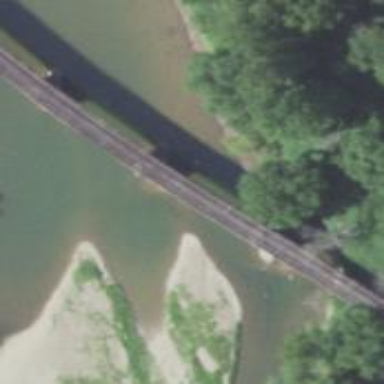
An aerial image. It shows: Bridge supported by piers.